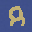
Label: 8